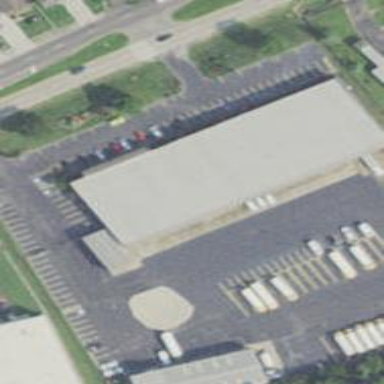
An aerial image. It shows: Commercial building.